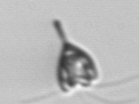
Label: Pyramimonas_longicauda